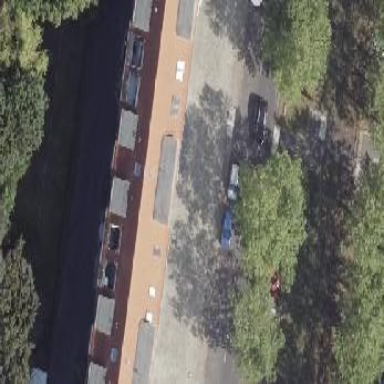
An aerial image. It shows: Hipped roof apartment building.